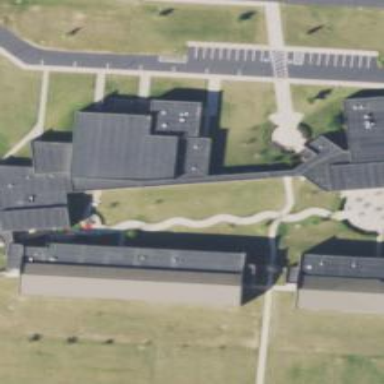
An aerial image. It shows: School building.